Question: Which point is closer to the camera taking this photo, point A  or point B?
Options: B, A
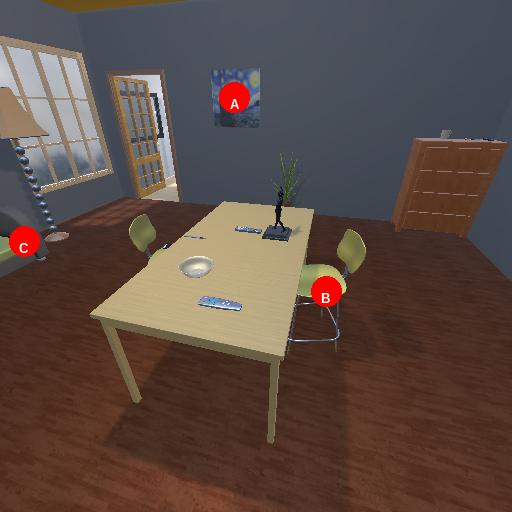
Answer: B